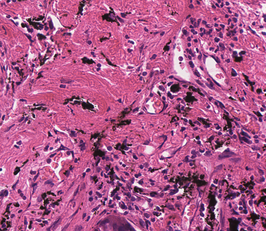
Tumor epithelial tissue: no
Tumor-associated stroma tissue: yes
Normal tissue: no